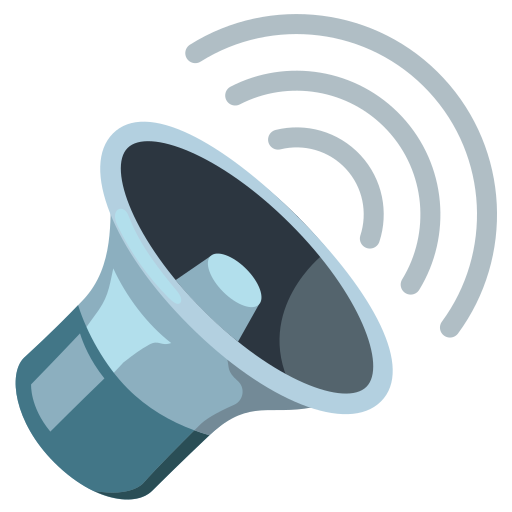
Emoji: 🔊